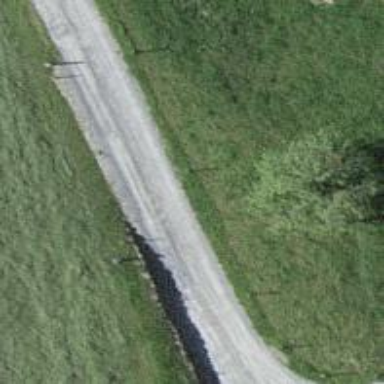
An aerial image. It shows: Retaining wall.